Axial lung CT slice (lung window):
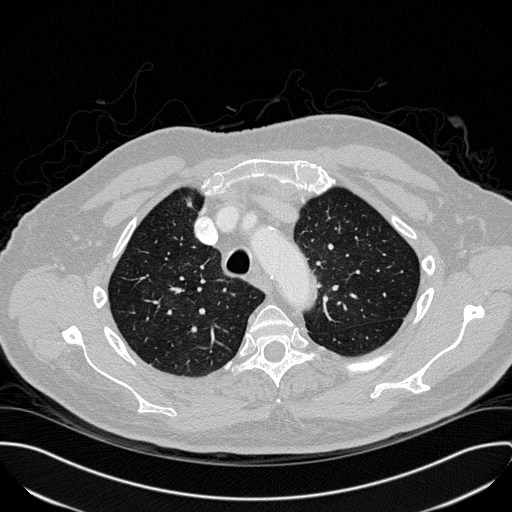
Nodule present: no